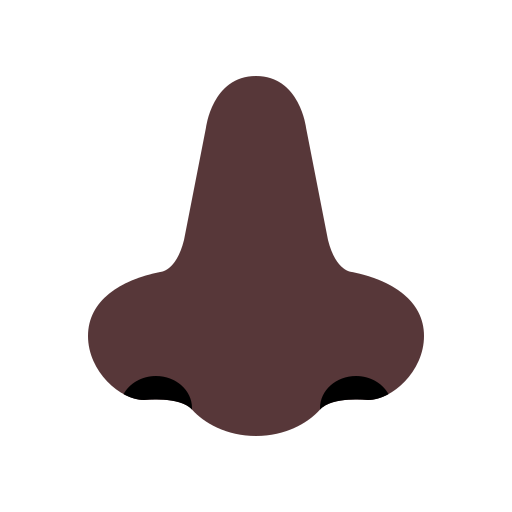
nose flat dark